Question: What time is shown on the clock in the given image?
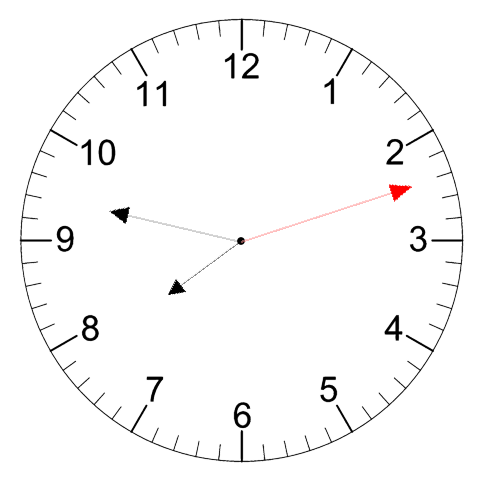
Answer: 07:47:12